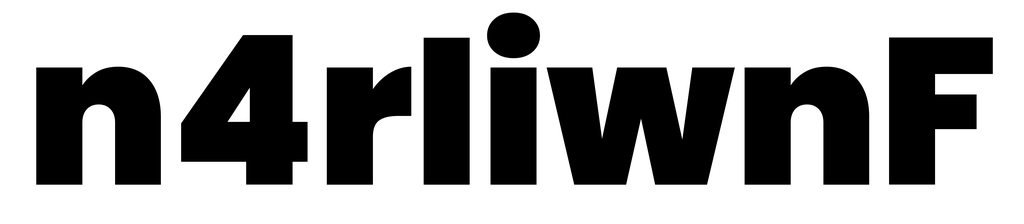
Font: Poppins-Black